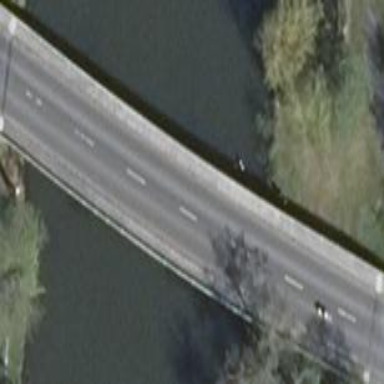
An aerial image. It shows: Man-made bridge.